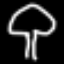
Label: mushroom